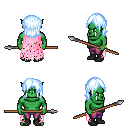
a pixel art fantasy rpg character, male body template, orc, green skin, pink tattered cape, magenta pants, white cyan long bangs hairstyle, bracelets, black shoes, spear, four views (front, back, left, right), 2x2 character sprite sheet, small pixel art, hard edges, no anti-aliasing